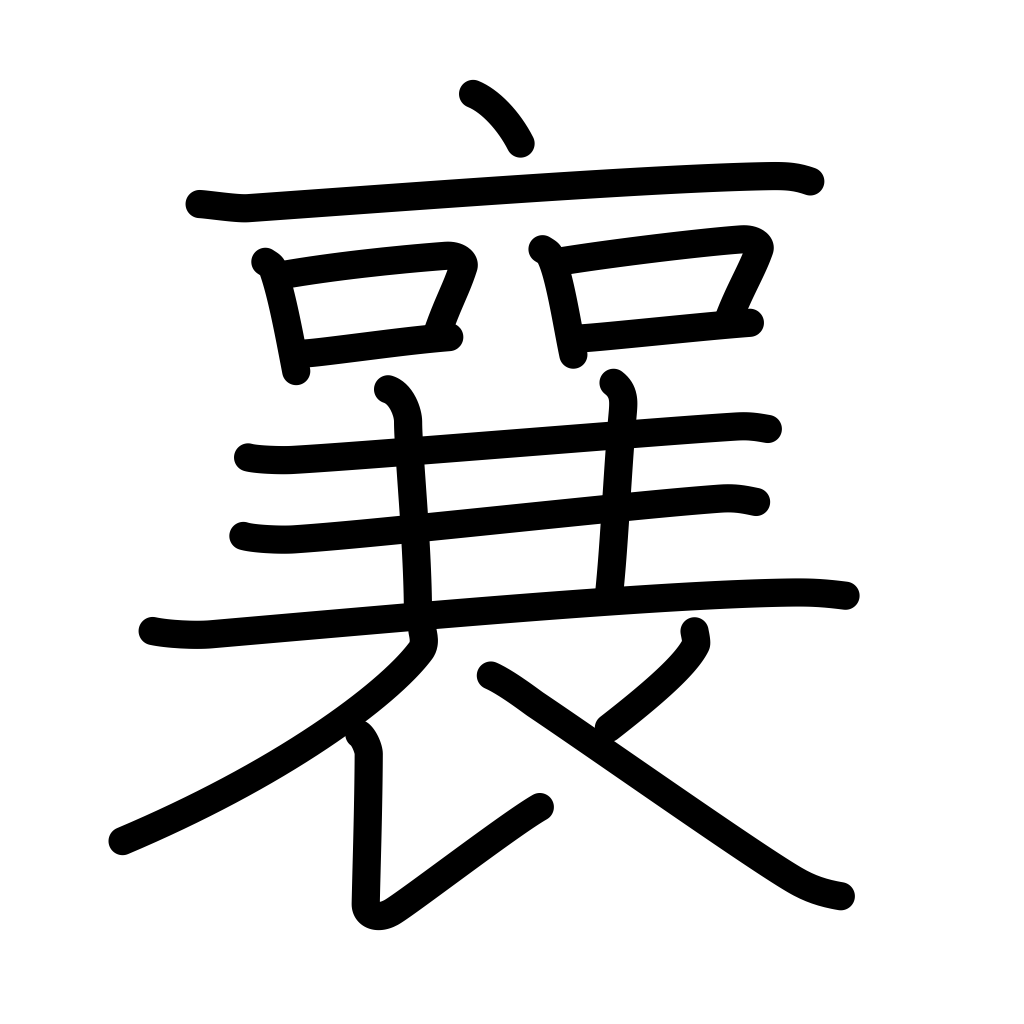
Meaning: rise, raise